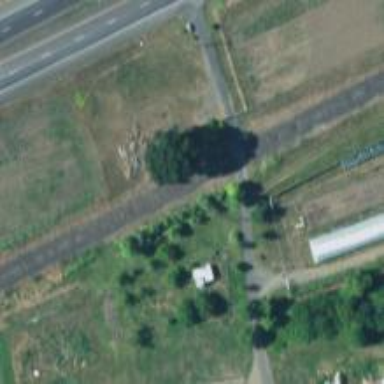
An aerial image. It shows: Stop road.